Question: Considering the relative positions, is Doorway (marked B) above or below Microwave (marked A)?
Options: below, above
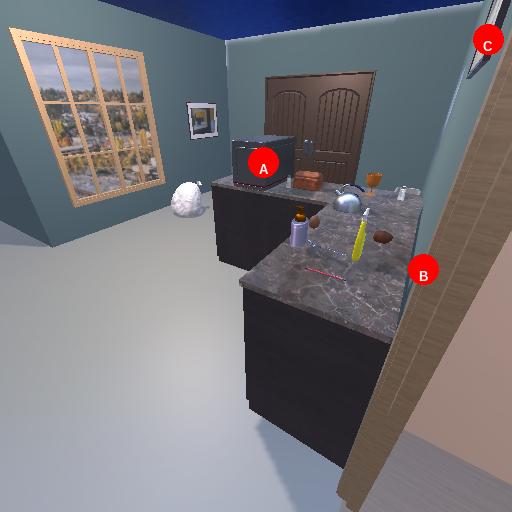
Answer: below